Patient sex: F
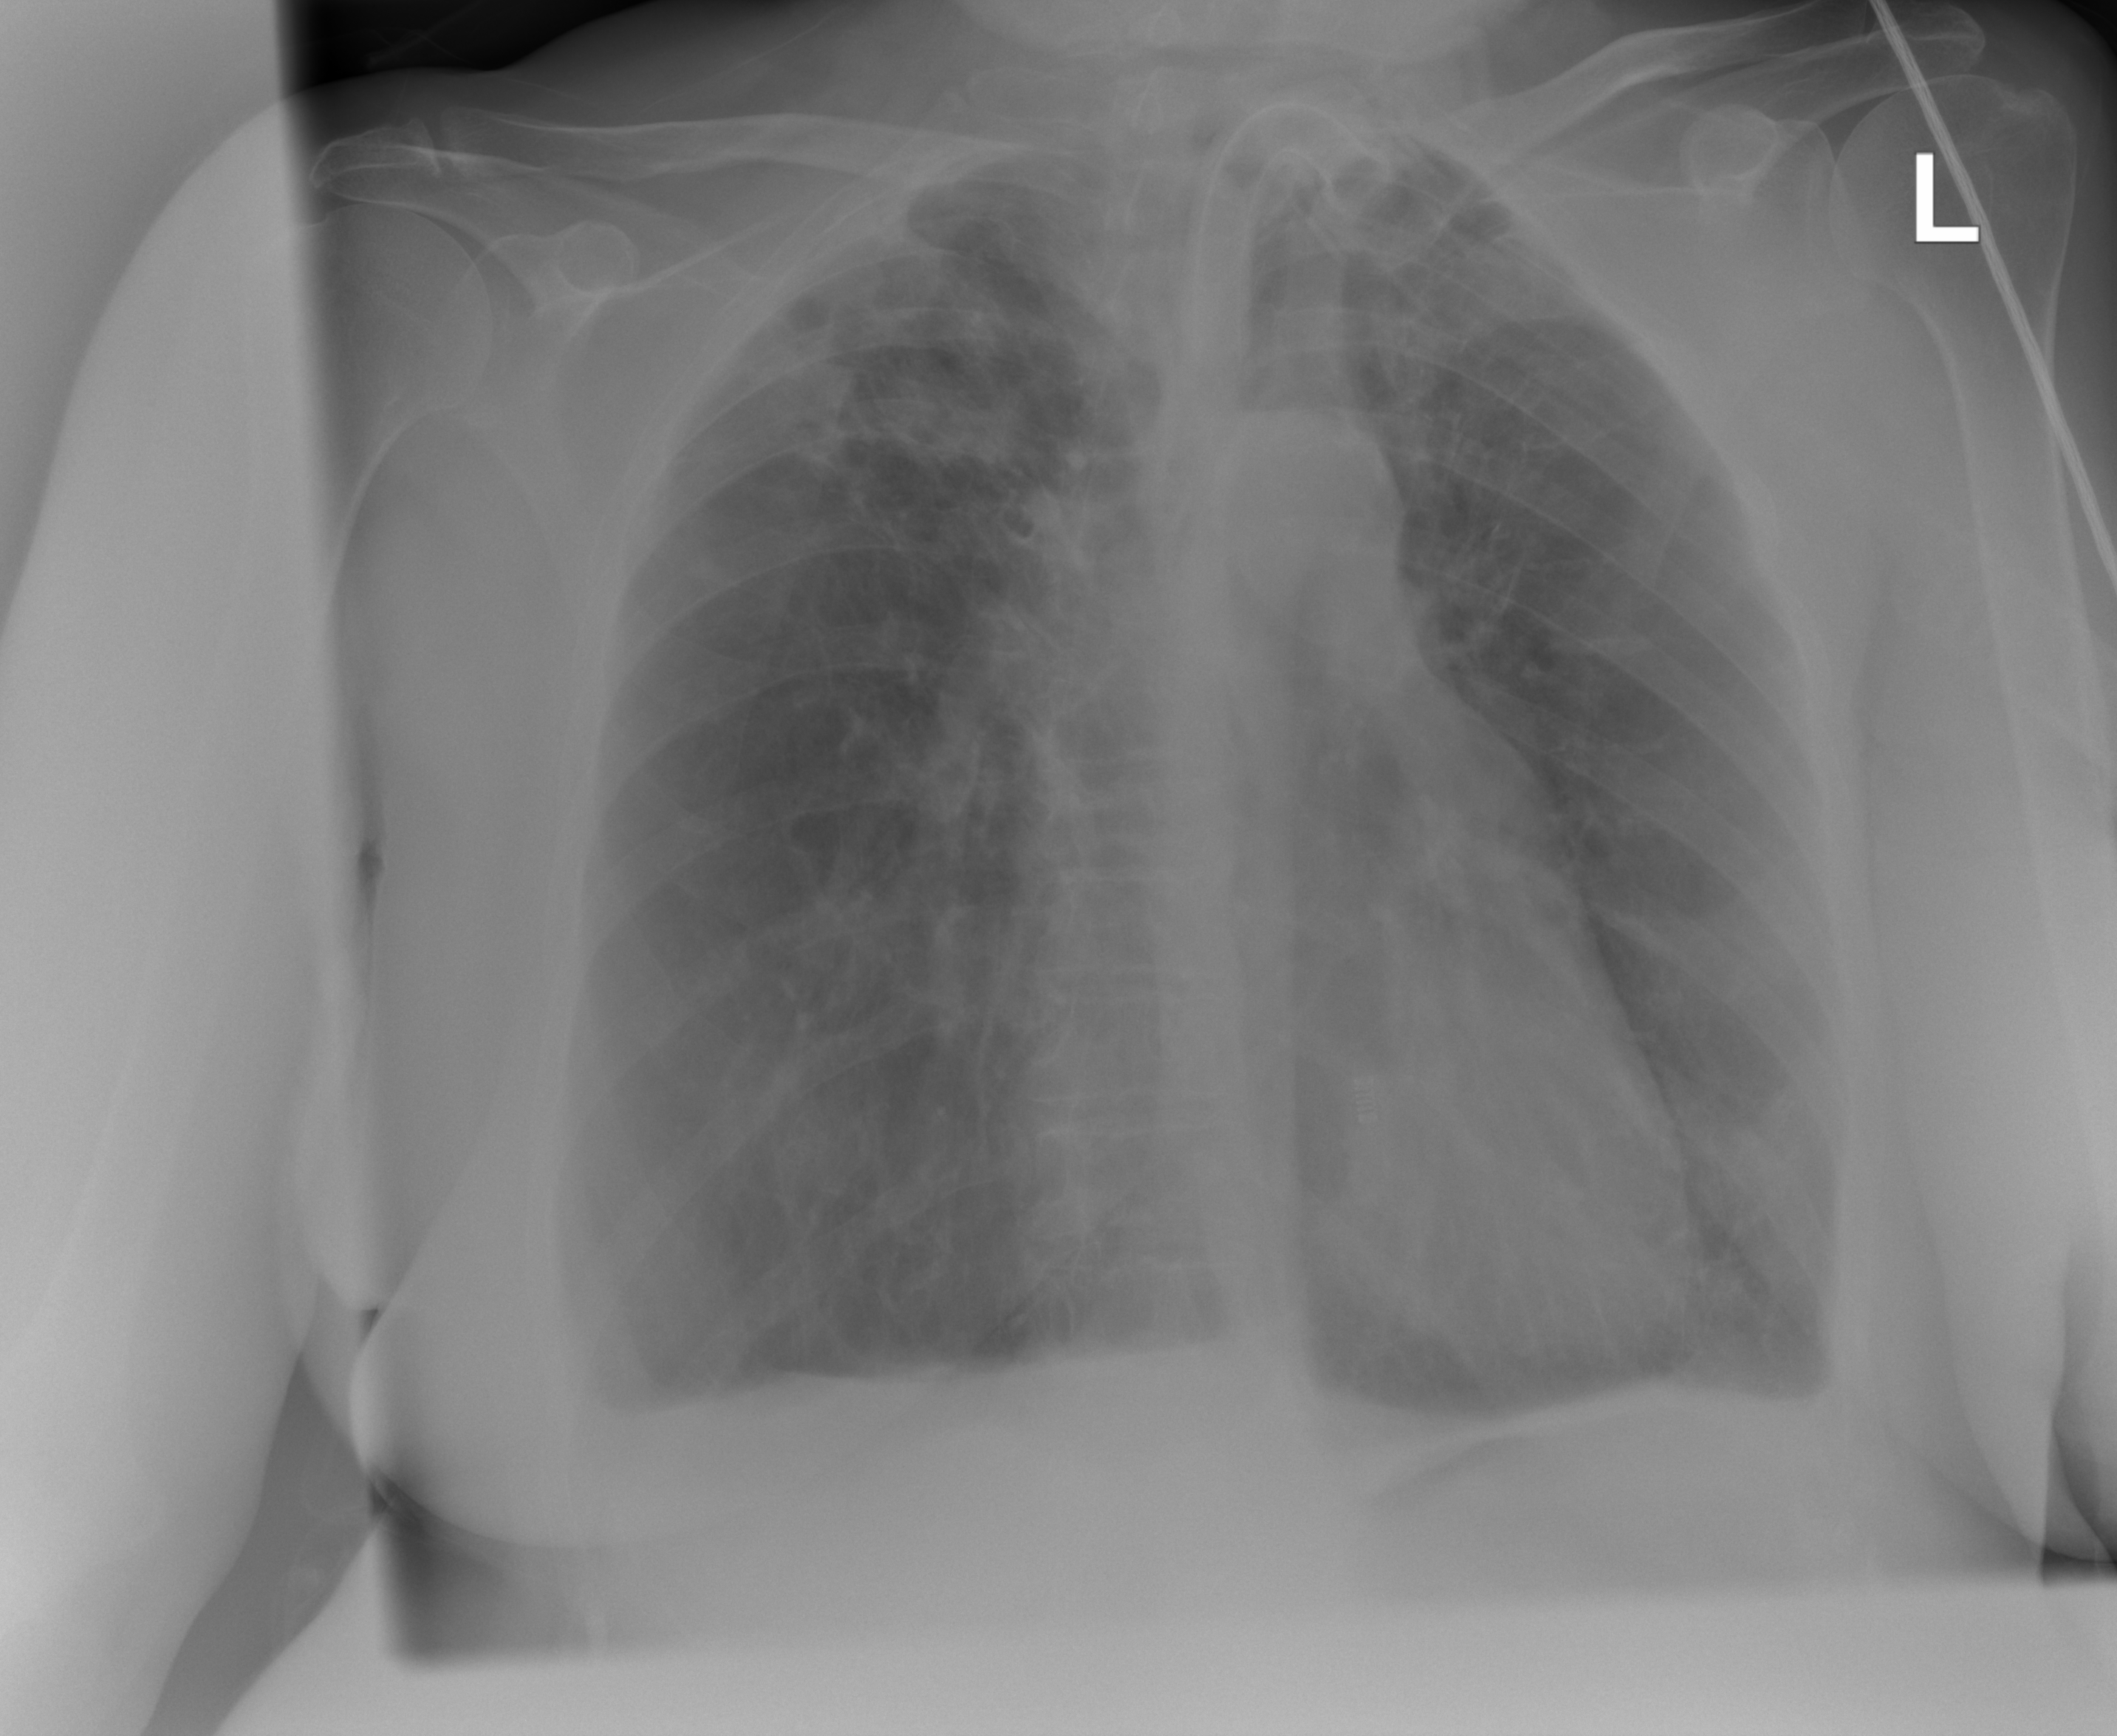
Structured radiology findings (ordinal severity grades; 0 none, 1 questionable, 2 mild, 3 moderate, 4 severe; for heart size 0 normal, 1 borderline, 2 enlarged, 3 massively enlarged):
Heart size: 0
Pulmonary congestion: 0
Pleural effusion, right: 2
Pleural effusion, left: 2
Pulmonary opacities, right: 0
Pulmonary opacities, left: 0
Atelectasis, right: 2
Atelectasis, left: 2